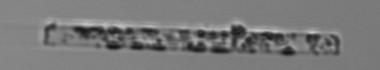
Label: Leptocylindrus